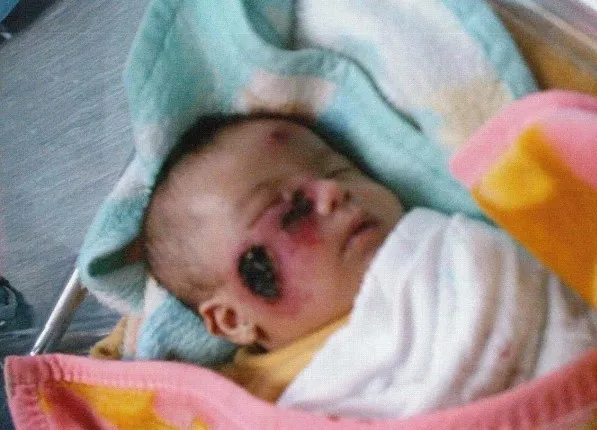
A child with Down syndrome and Cutaneous Leishmaniasis.
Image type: medical_photograph (skin_photograph)